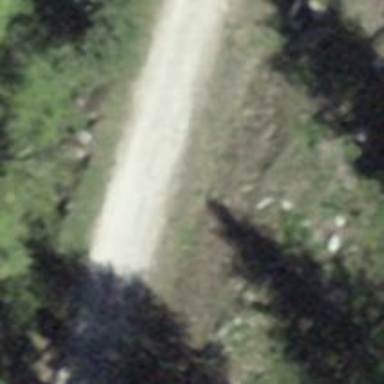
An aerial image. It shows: Downhill track with pebblestone surface graded as grade4.